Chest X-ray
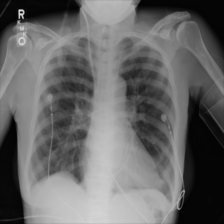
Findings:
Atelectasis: negative
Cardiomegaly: negative
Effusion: negative
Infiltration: negative
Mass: negative
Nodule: negative
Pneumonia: negative
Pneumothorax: negative
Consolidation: negative
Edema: negative
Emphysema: negative
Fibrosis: negative
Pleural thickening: negative
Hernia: negative